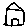
Label: house